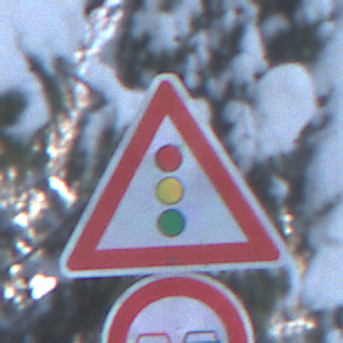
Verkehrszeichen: Lichtzeichenanlage
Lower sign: Ueberholverbot
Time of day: MorningAfternoon
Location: Outdoor (Nature)
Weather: Clear
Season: Winter
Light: Natural